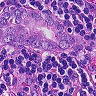
Metastatic tissue present: yes